Question: I am using matplotlib histogram histtype='bar' to plot four datasets together. What it automatically does is that it changes the width of the bar of each dataset relative to the size of the dataset. I want to have equal bar width for all four datasets.
'''
[n, bins, patches = plt.hist(
[np.sort(x2), np.sort(x3), np.sort(x4), np.sort(x5)],
bins=np.logspace(np.log10(8e-8), np.log10(1), 7),
histtype='bar',
weights=[w2,w3,w4,w5],
label=[
'$\Delta {{\chi}^2} <40$',
'$u_0 < 0.045$',
'${s}_{fitted} >5$',
'Multi-peaked'
]
)][1]
'''

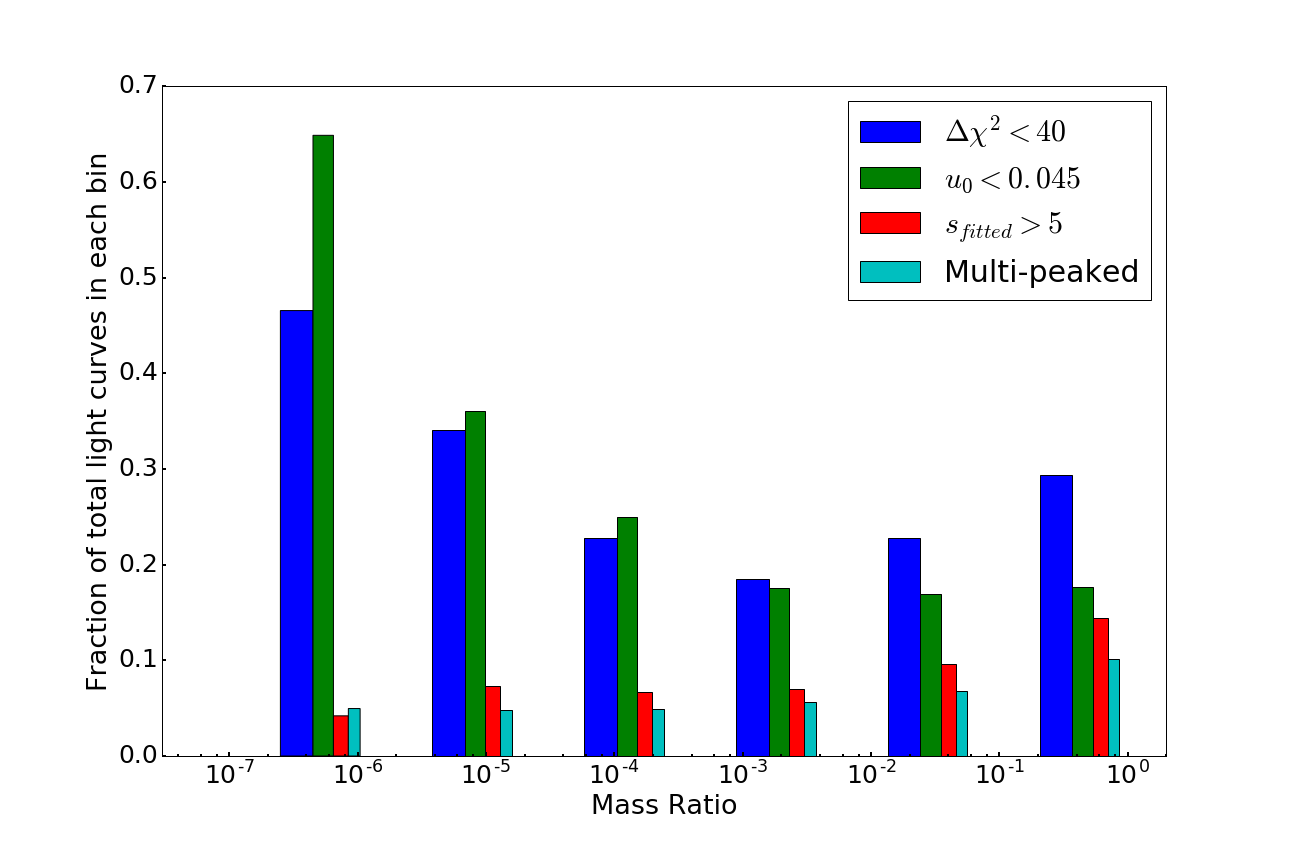
Answer: The bins are actually the same size (numeric value) for each set but your x axis is logarithmic so it looks like the is different. Try to plot a single dataset in a linear x axis (not logarithmic) and you will see that the widths of the bars are the same.